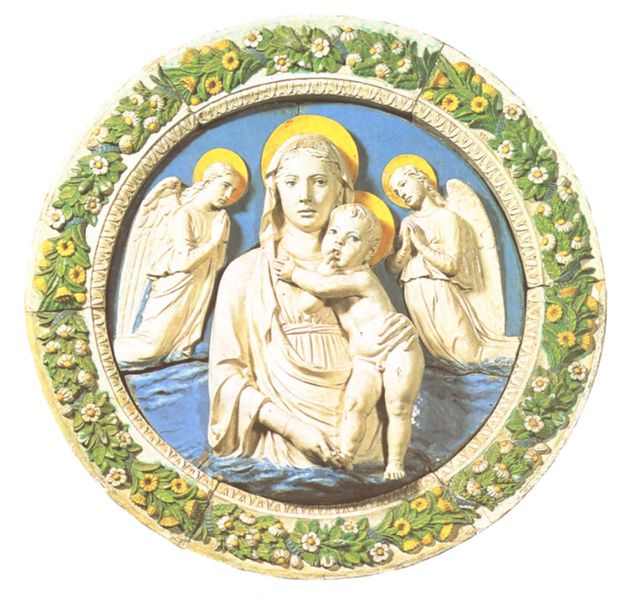
Titel: Madonna mit Kind
Künstler: Luca della Robbia
Institution: Florenz, Bargello
Schlagwörter: blau, wasser, weiß, wolken, baden, fluss, gelb, blumen, ornament, faru, kind, girlande, renaissance, kreis, rund, engel, keramik, italien, baby, waschen, kranz, heiligenschein, nimbus, christus, jesus, putten, maria, madonna, majolika, toskana, fayence, jesuskind, robbia, della robbia